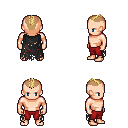
a pixel art fantasy rpg character, male body template, human, light skin, black tattered cape, red pants, blonde short mohawk hairstyle, four views (front, back, left, right), 2x2 character sprite sheet, small pixel art, hard edges, no anti-aliasing